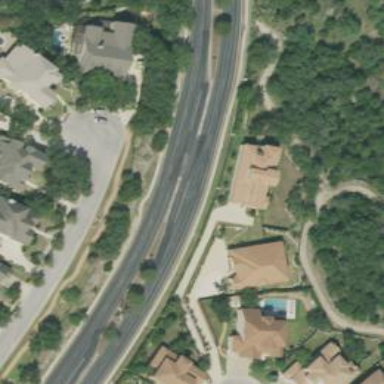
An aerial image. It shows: Secondary link road with asphalt surface.